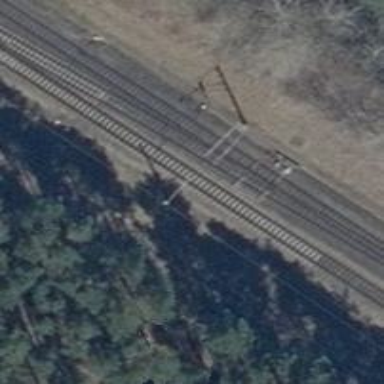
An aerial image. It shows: Railway track with contact line for electrification.